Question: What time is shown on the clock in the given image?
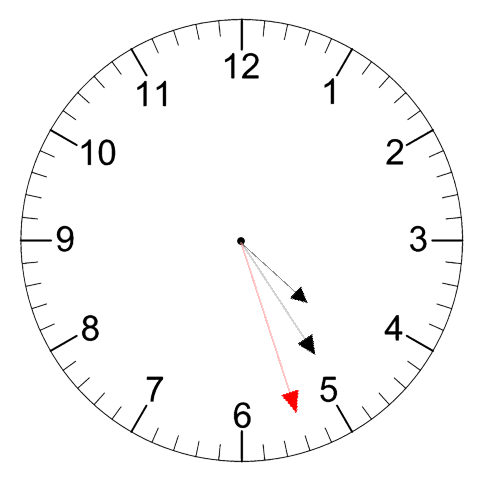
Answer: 04:24:27